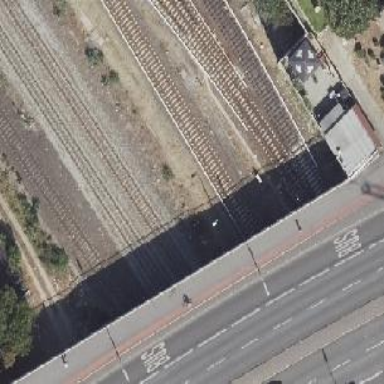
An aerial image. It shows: Solitary milestone along the railway.